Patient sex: F
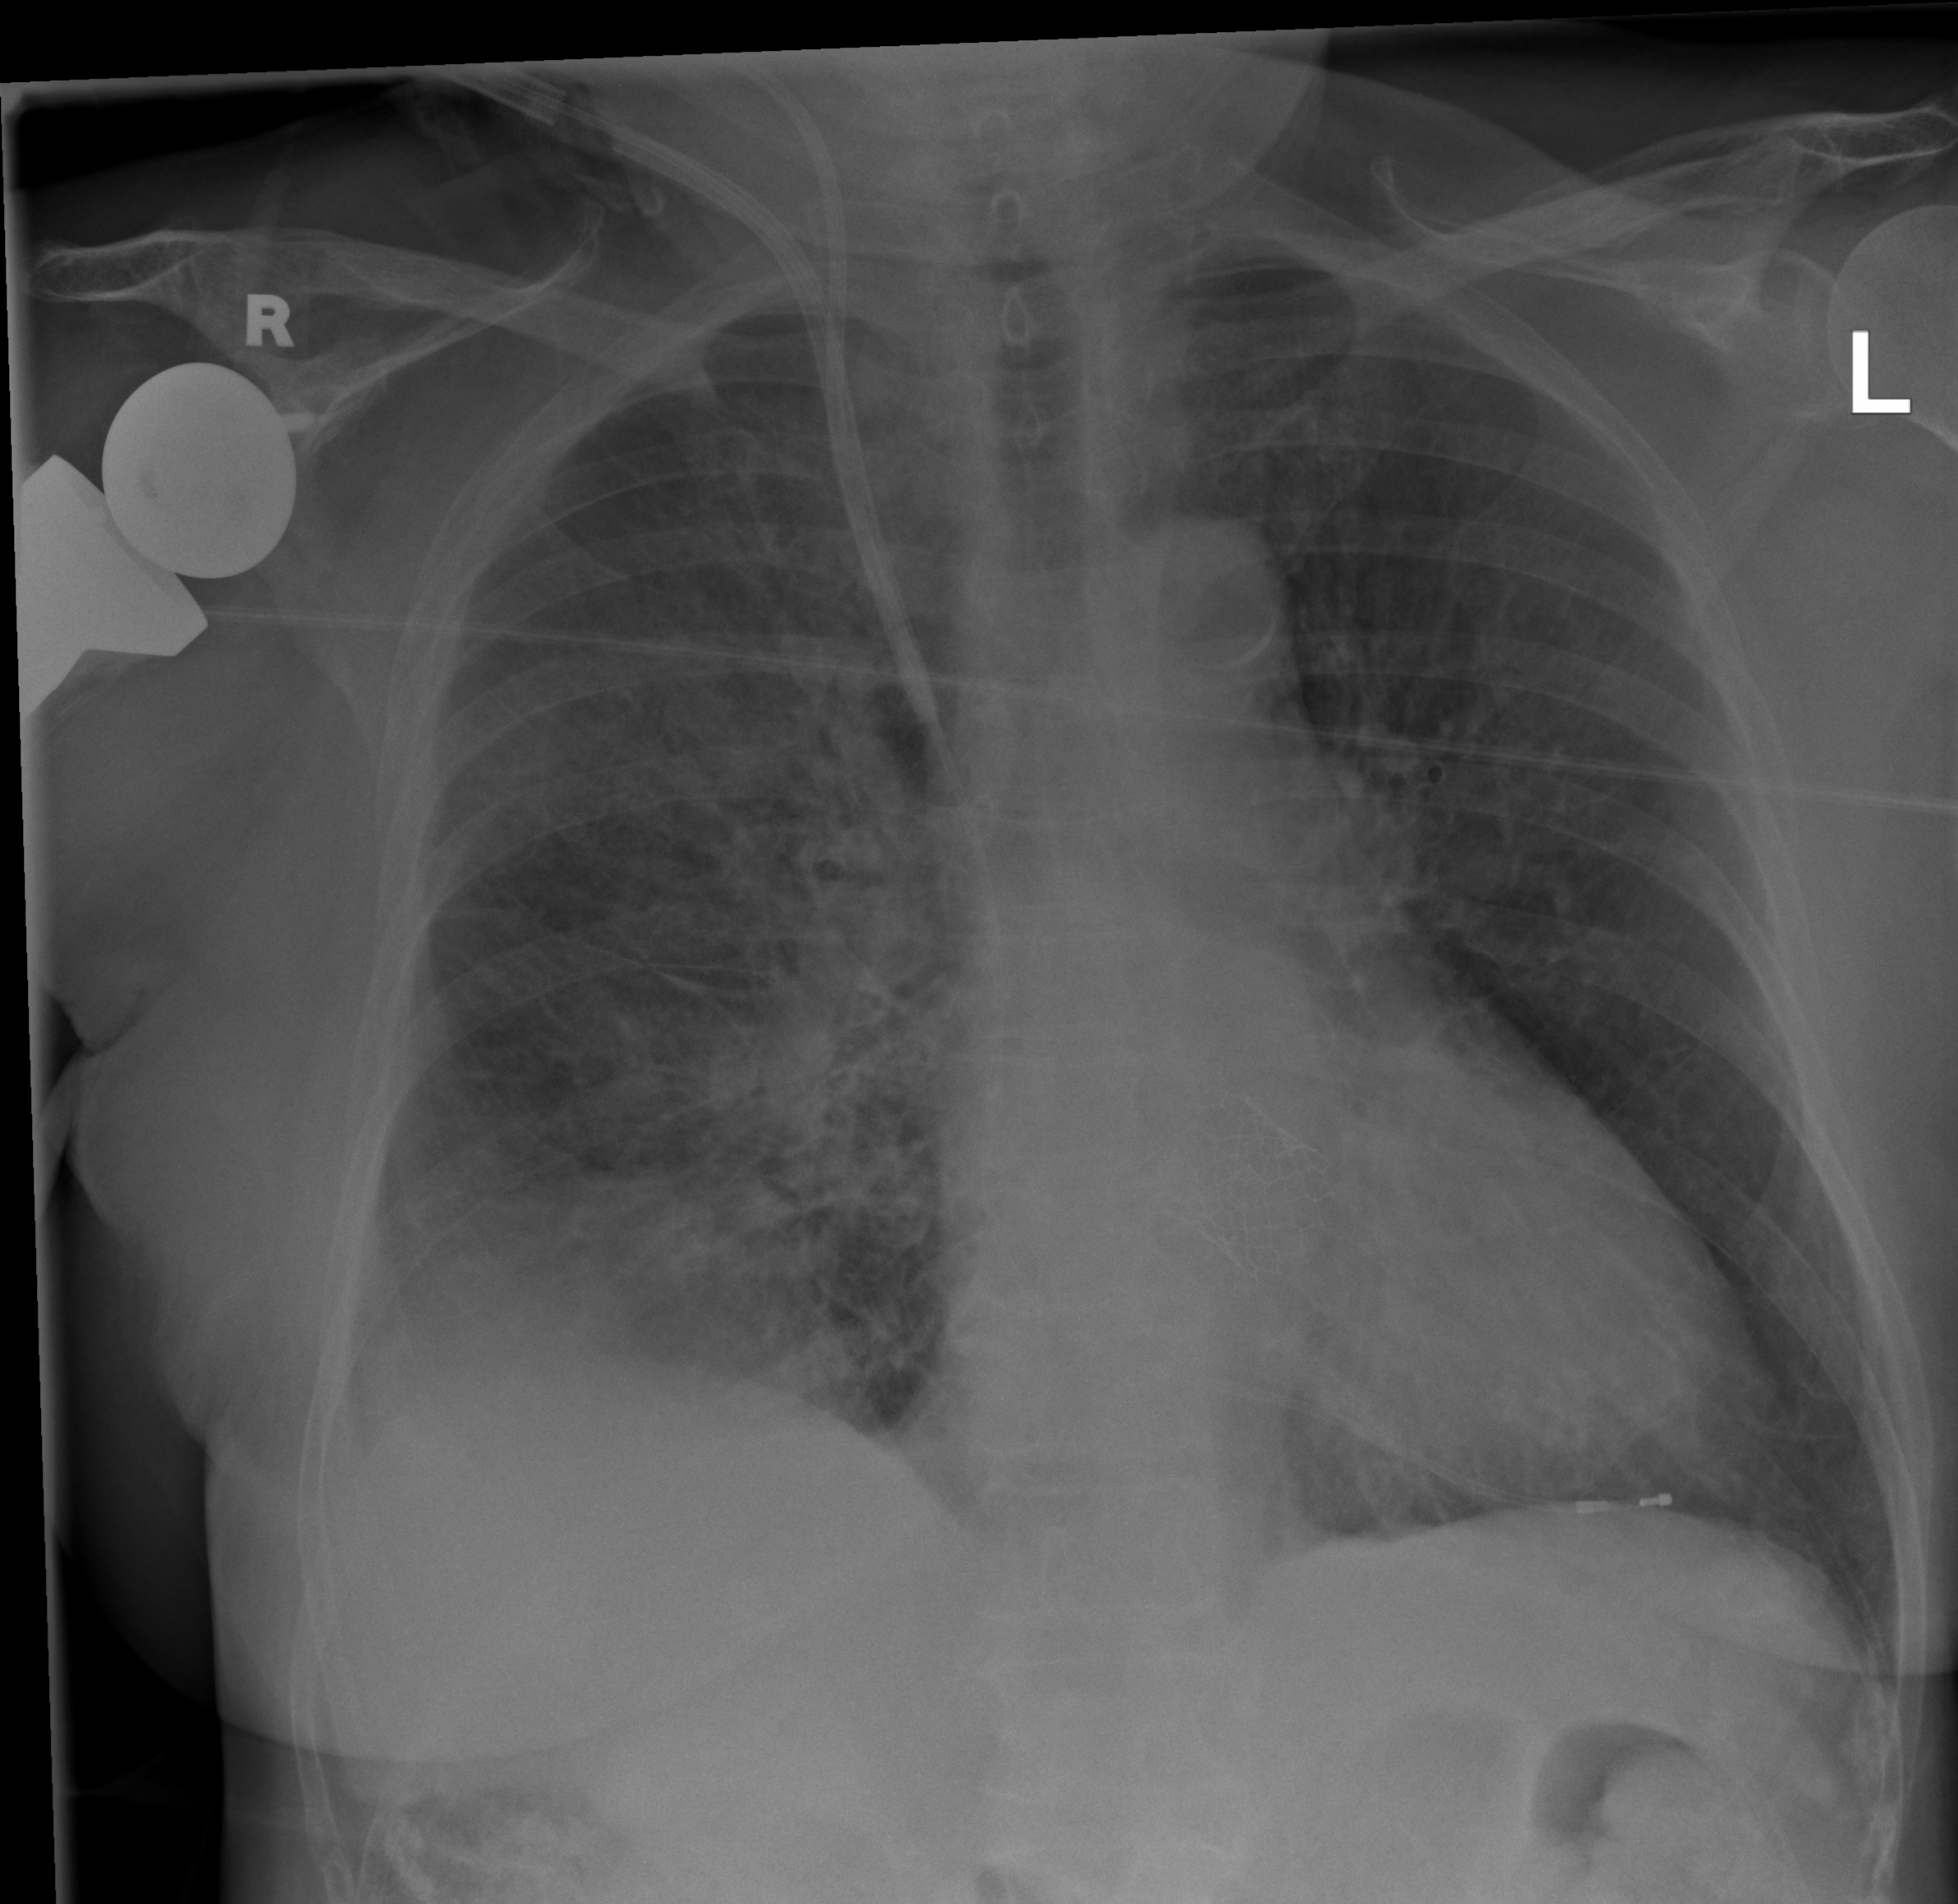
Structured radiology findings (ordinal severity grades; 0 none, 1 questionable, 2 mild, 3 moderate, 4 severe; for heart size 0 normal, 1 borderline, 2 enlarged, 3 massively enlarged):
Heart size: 1
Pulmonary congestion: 2
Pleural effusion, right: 2
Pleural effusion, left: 0
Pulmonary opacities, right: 3
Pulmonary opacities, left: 2
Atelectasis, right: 2
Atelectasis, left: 0